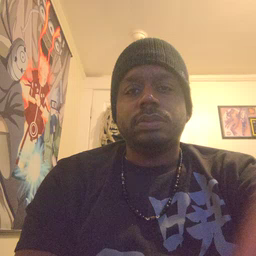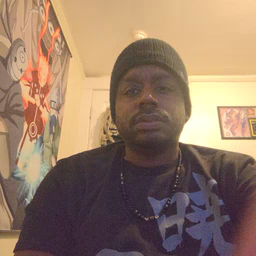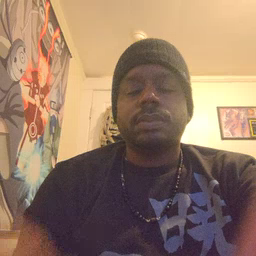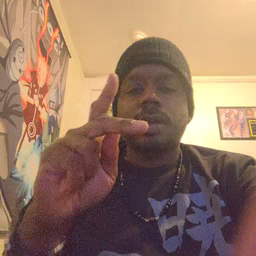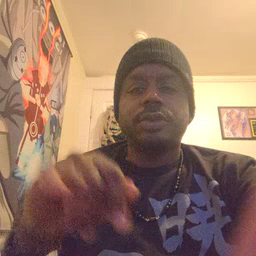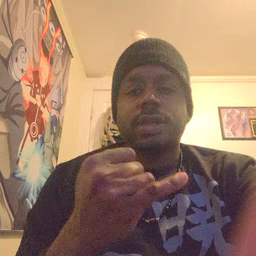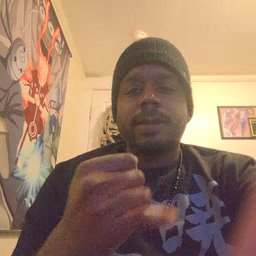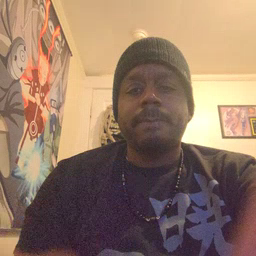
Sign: pajamas